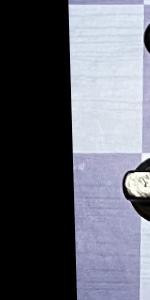
Label: Empty